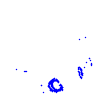
Particle: proton